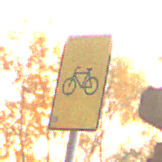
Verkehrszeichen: RadverkehrOhnePfeilsymbol
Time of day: SunriseSunset
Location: Roofed (Suburban)
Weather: Clear
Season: NotSpecified
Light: Natural